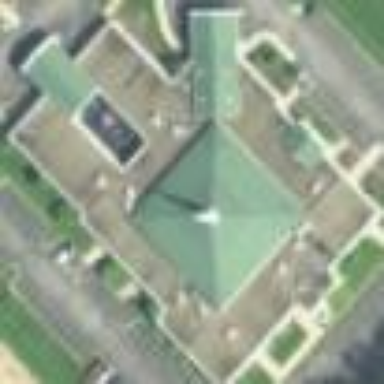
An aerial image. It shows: Building serving as place of worship.